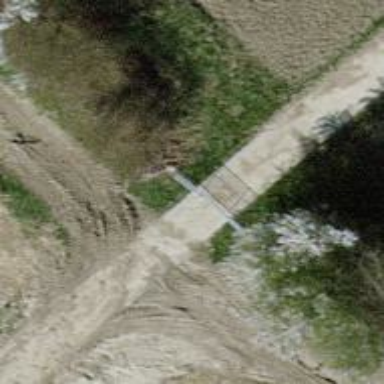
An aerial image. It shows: Gate.